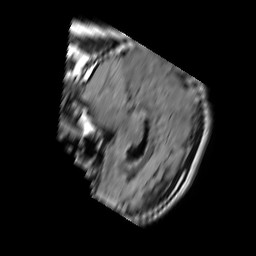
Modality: FLAIR
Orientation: sagittal
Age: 64
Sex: male
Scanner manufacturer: philips
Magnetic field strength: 1.5 T
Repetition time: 11 s
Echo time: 0.14 s